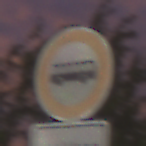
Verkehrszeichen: VerbotKraftomnibusse
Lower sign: ZeitangabenMitBeschraenkungAufWochentage1
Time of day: SunriseSunset
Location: Outdoor (Urban)
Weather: PartlyCloudy
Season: NotSpecified
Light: Artificial